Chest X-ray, AP view. Patient: 56 years old, sex M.
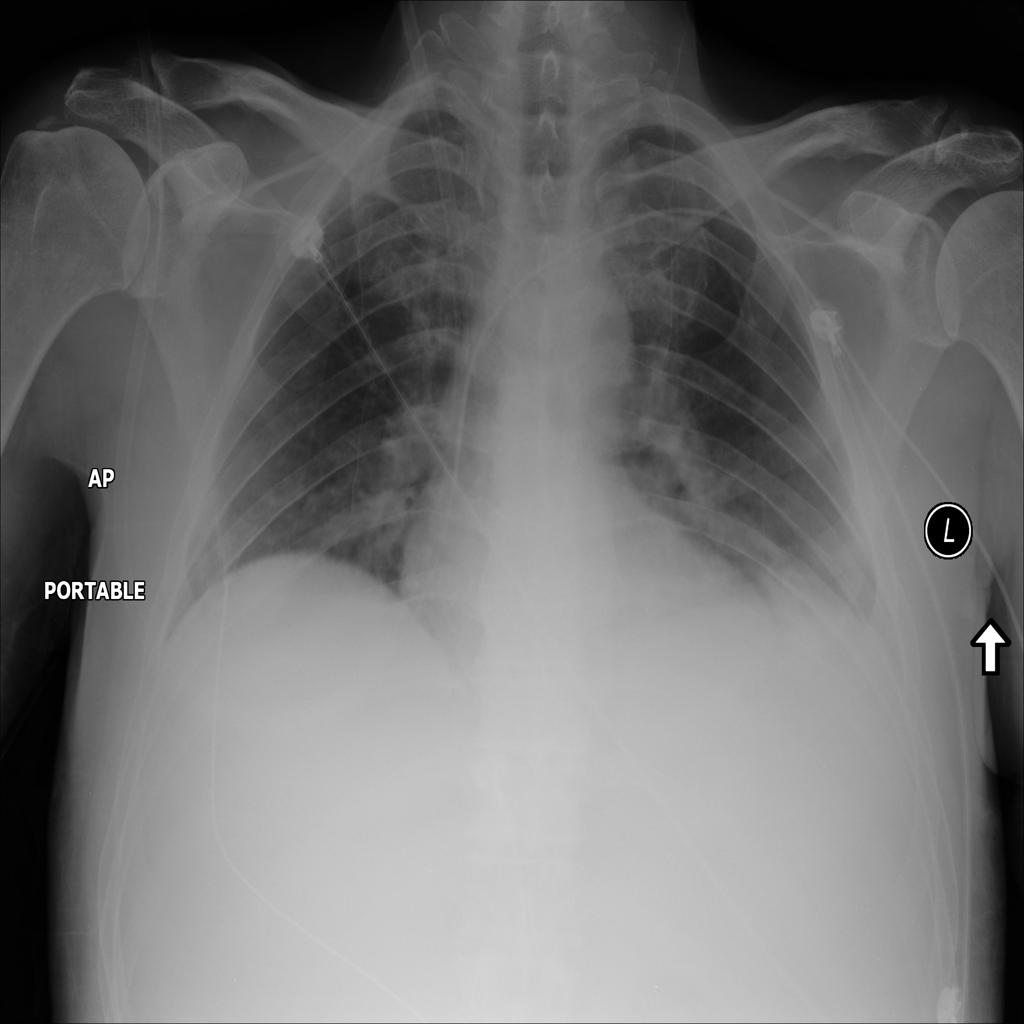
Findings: Atelectasis, Edema, Infiltration